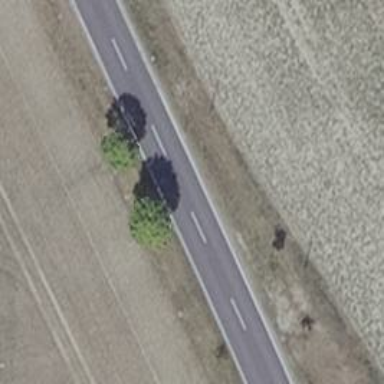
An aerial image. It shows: Row of trees in natural setting.